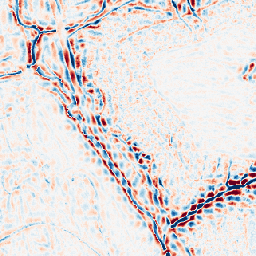
Category: wavelet
Decomposition family: wavelet_dwt
Decomposition parameters: wavelet: db8
level: 3
Upsampling method: area
Upsampling parameters: scale: 8
Upsampling scale: 8